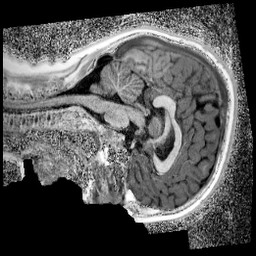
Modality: UNIT1_denoised
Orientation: sagittal
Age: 11
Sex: male
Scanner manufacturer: siemens
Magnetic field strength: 3 T
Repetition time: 4 s
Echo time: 0.00299 s